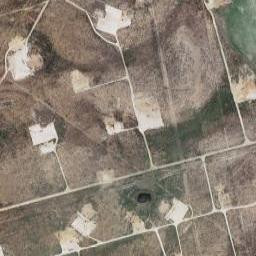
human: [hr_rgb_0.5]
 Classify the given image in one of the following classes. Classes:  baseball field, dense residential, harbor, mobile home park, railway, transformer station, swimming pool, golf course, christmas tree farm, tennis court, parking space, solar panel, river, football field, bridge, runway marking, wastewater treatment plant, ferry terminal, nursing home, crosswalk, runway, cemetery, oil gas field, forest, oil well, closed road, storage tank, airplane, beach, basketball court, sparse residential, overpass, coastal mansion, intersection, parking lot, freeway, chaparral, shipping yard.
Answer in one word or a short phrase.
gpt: oil gas field